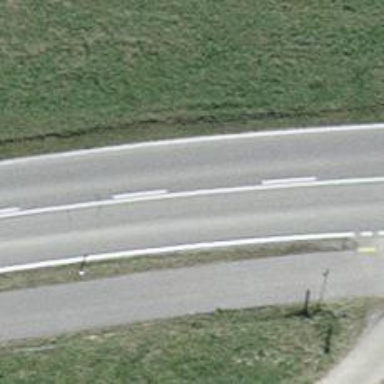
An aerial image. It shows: Asphalt road classified as primary highway.